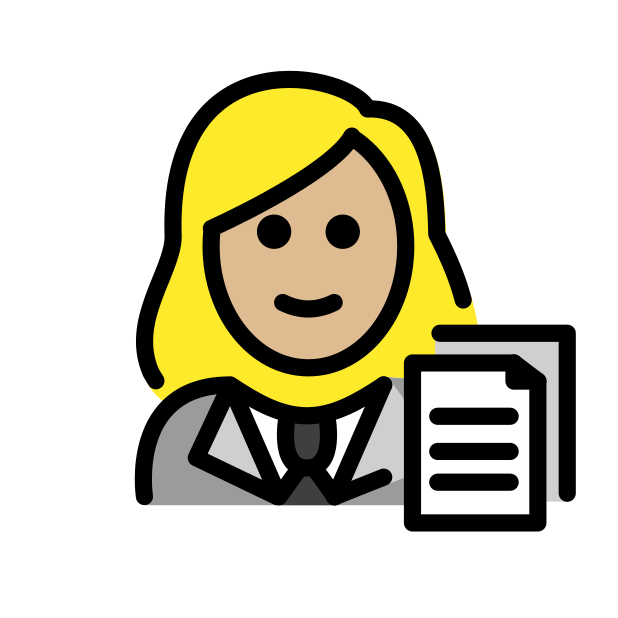
woman office worker: medium-light skin tone